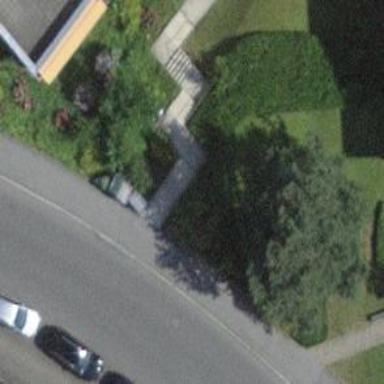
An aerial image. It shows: Road with steps.